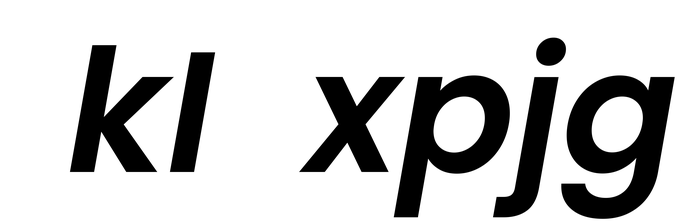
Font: Poppins-SemiBoldItalic